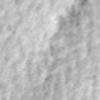
Label: no_change